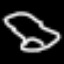
Label: frog